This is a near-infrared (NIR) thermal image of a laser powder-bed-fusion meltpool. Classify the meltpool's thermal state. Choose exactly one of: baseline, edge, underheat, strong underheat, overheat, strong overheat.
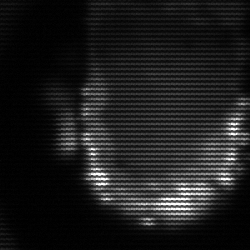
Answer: baseline